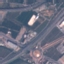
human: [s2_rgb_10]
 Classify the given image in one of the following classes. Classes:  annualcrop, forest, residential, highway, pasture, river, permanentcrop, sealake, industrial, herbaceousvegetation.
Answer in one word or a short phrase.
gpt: Highway